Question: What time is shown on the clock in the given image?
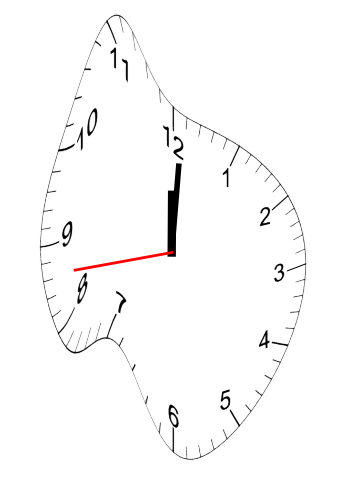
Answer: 12:00:43